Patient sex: M
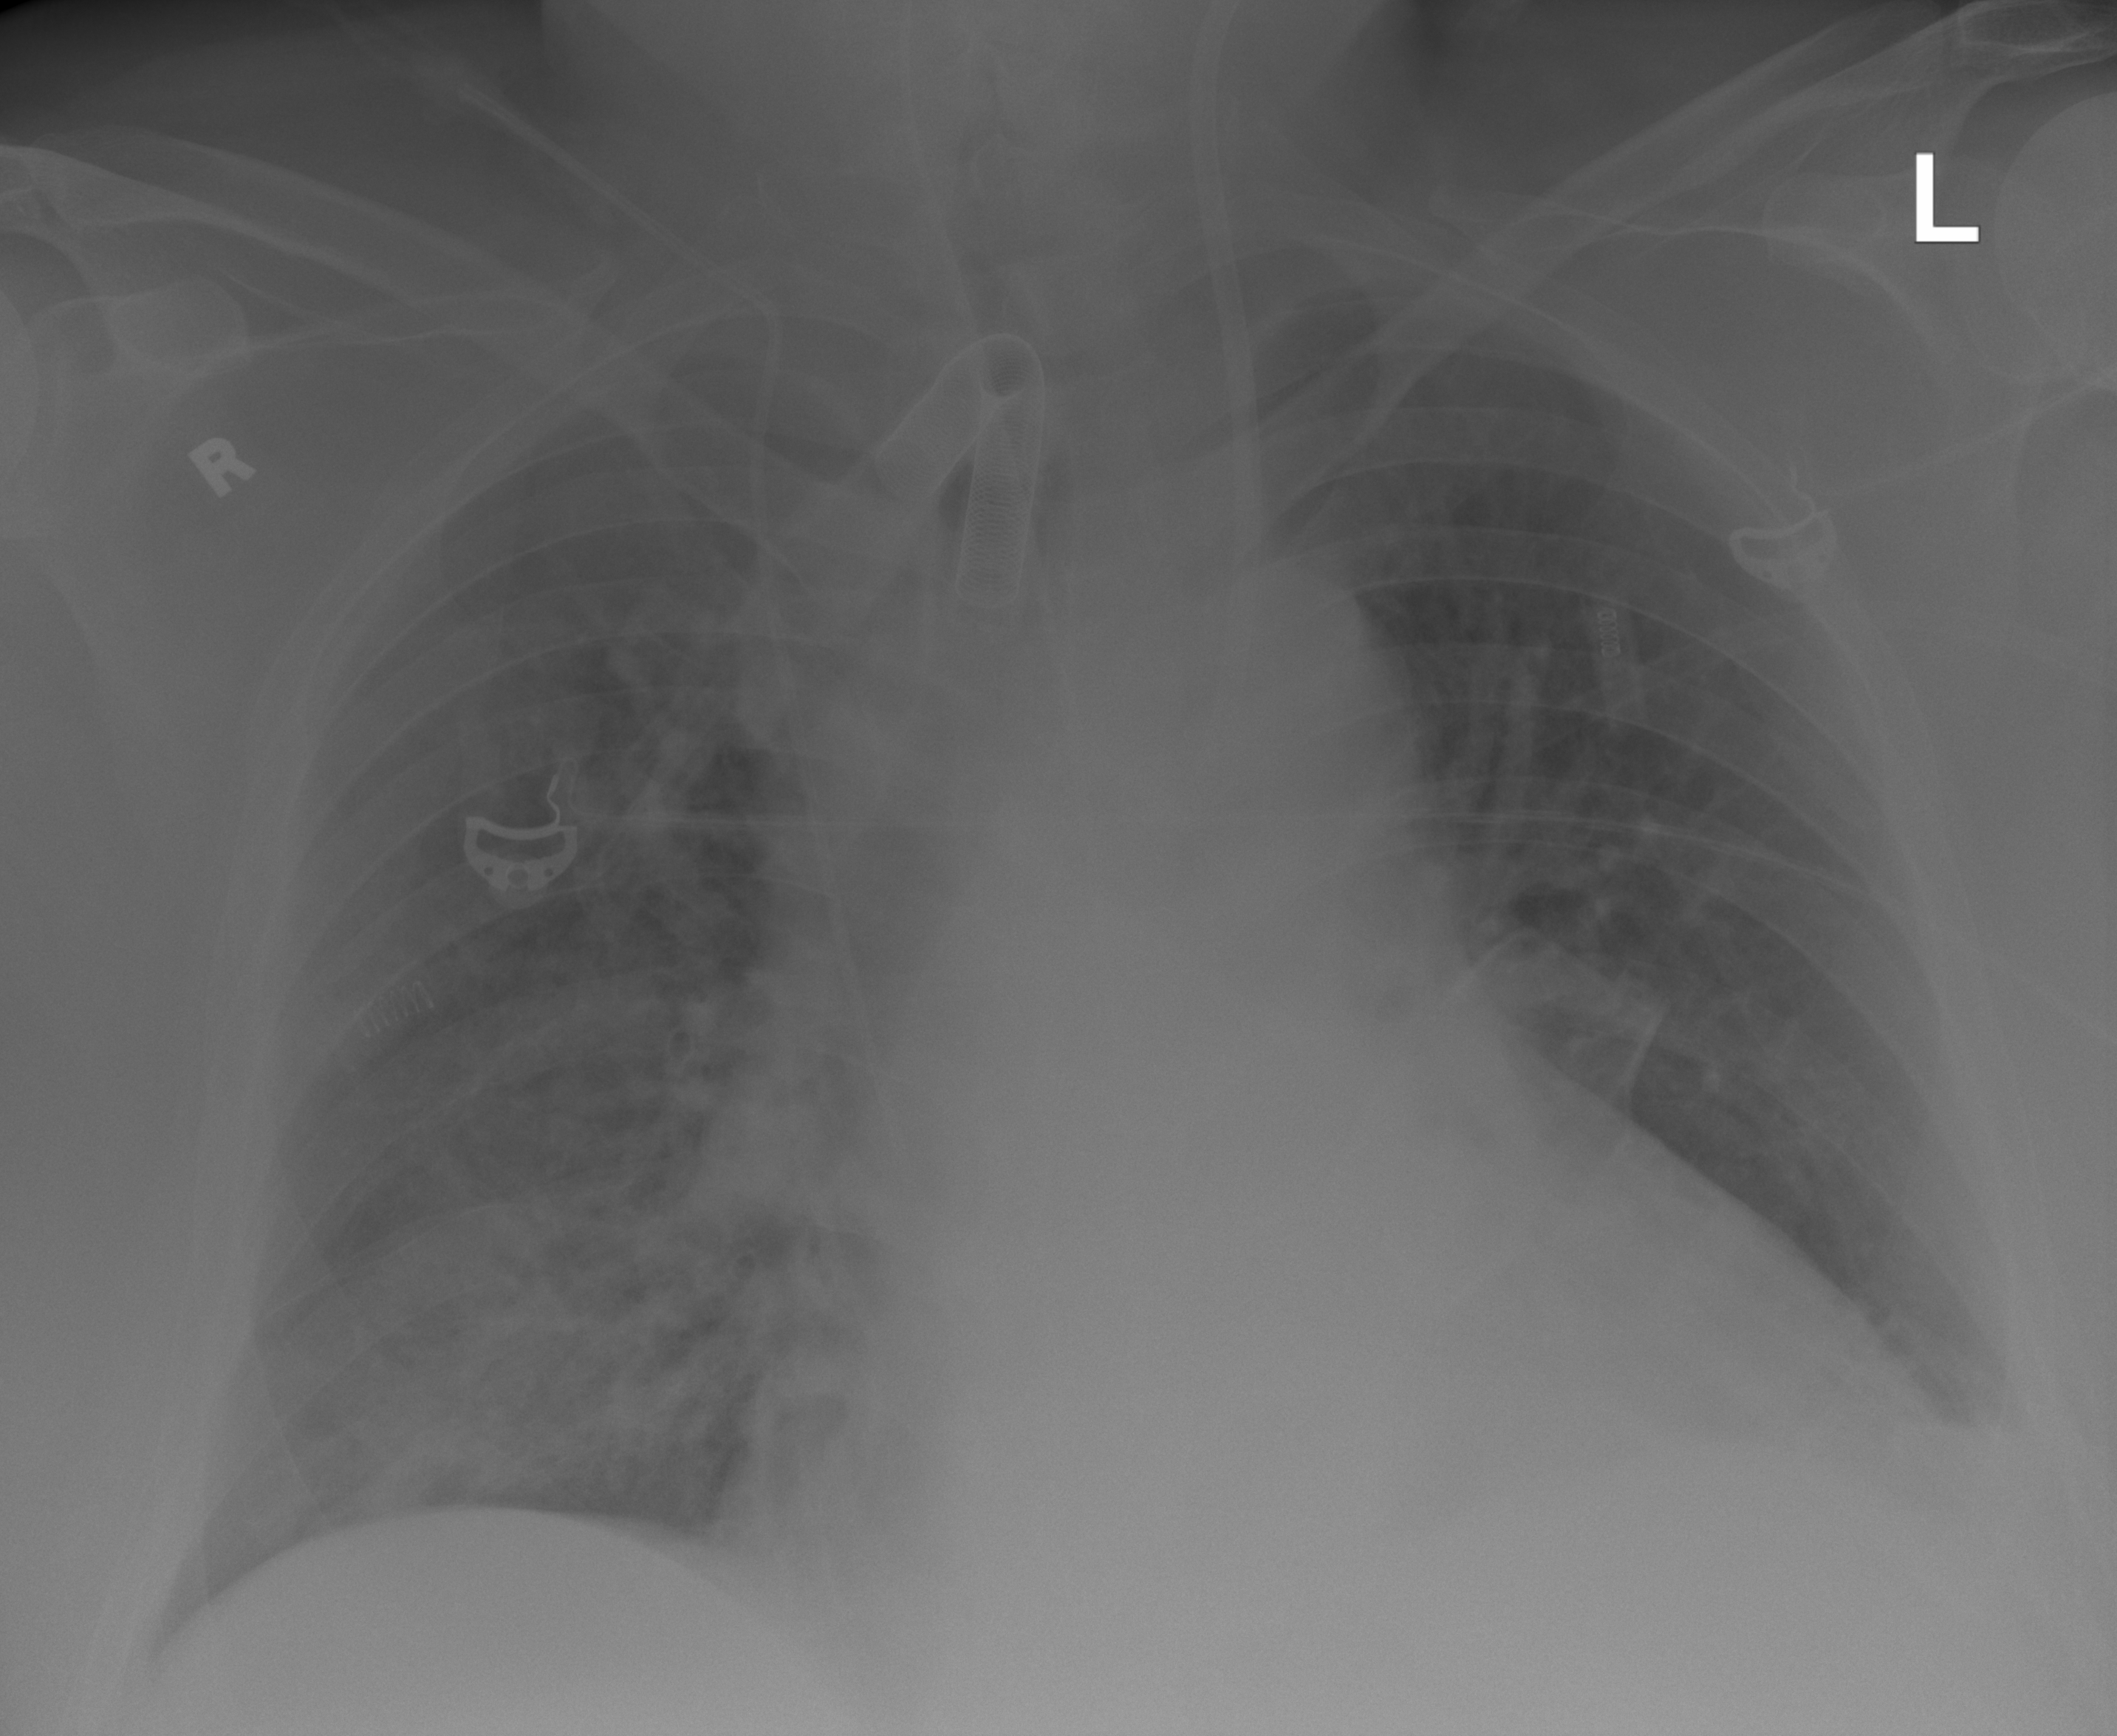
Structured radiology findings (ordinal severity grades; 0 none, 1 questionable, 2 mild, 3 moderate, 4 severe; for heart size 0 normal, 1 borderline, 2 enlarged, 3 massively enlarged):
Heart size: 2
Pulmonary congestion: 2
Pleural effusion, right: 0
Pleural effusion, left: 2
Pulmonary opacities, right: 2
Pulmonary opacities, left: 2
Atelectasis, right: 2
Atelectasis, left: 2